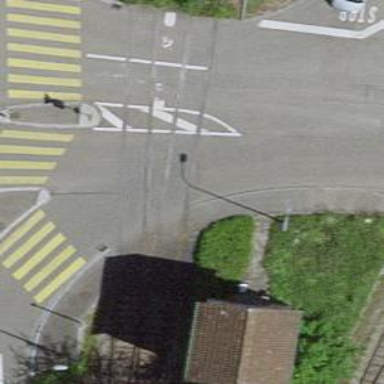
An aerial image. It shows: Level crossing along the railway.